Question: I have a set of Bootstrap (v3.3.4) buttons that appears for Adminsitrators within a NavBar. They appear and toggle great for all accept the smallest view. In the smallest view, they no longer drop-down.
'''
<div class="collapse navbar-collapse" id="bs-example-navbar-collapse-1">
<ul class="nav navbar-nav navbar-right">
<li class="hidden">
<a class="page-scroll" href="#page-top"></a>
</li>
<li>
<a class="page-scroll" href="@Url.MyMvcRoute">Home</a>
</li>
@if (User.Identity.IsAuthenticated)
{
<li class="dropdown">
<a href="#" class="dropdown-toggle" data-toggle="dropdown" role="button" aria-expanded="false">Admin<span class="caret"></span></a>
<ul class="dropdown-menu" role="menu">
<li><a href="@Url.MyMvcRoute">Orders</a></li>
<li class="divider"></li>
<li><a href="@Url.MyMvcRoute">Tour Categories</a></li>
<li><a href="@Url.MyMvcRoute">Tours</a></li>
</ul>
</li>
}
</ul>
</div>
'''

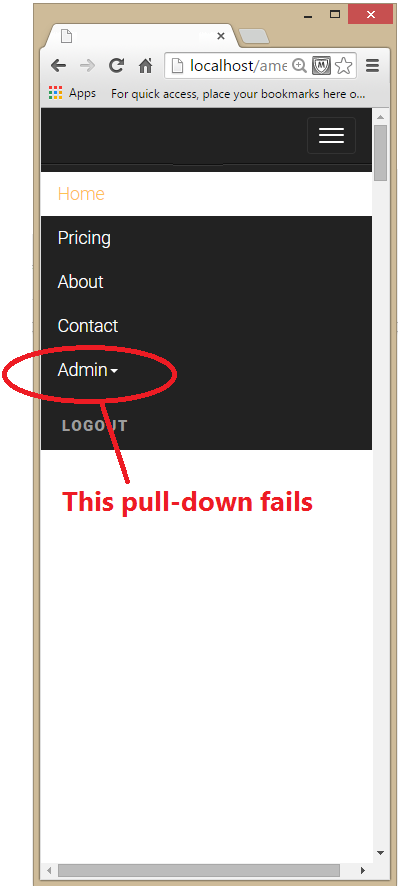
Answer: , Hi there. Have a look at this code, I used your nav dropdown code and as you can see this works fine in this set up.
'''
<!DOCTYPE html>
<html lang="en">
<head>
<meta charset="utf-8">
<meta http-equiv="X-UA-Compatible" content="IE=edge">
<meta name="viewport" content="width=device-width, initial-scale=1">
<meta name="description" content="">
<meta name="author" content="">
<link rel="icon" href="../../favicon.ico">
<title>Bootstrap Navbar Pull-Down Button fails in smallest view</title>
<!-- Bootstrap core CSS -->
<link rel="stylesheet" href="https://maxcdn.bootstrapcdn.com/bootstrap/3.3.5/css/bootstrap.min.css">
<link rel="stylesheet" href="https://maxcdn.bootstrapcdn.com/font-awesome/4.3.0/css/font-awesome.min.css">
<style>
body {
padding-top: 50px;
}
.spacer {
margin-top: 2%;
margin-bottom: 2%;
}
.block {
height: 400px;
background-color: darkorange;
}
</style>
</head>
<body>
<nav class="navbar navbar-inverse navbar-fixed-top ">
<div class="container">
<div class="navbar-header">
<button type="button" class="navbar-toggle collapsed" data-toggle="collapse" data-target="#navbar" aria-expanded="false" aria-controls="navbar">
<span class="sr-only">Toggle navigation</span>
<span class="icon-bar"></span>
<span class="icon-bar"></span>
<span class="icon-bar"></span>
</button>
<a class="navbar-brand " href="#">Project name</a>
</div>
<div id="navbar" class="collapse navbar-collapse">
<ul class="nav navbar-nav navbar-right">
<li class="active"><a href="#">Home</a></li>
<li><a href="#about">About</a></li>
<li><a href="#contact">Contact</a></li>
<!-- @if (User.Identity.IsAuthenticated)
{ -->
<li class="dropdown">
<a href="#" class="dropdown-toggle" data-toggle="dropdown" role="button" aria-expanded="false">Admin<span class="caret"></span></a>
<ul class="dropdown-menu" role="menu">
<li><a href="@Url.MyMvcRoute">Orders</a></li>
<li class="divider"></li>
<li><a href="@Url.MyMvcRoute">Tour Categories</a></li>
<li><a href="@Url.MyMvcRoute">Tours</a></li>
</ul>
</li>
<!-- } -->
</ul>
</div><!--/.nav-collapse -->
</div>
</nav>
<div class="container col-lg-12 spacer"></div>
<div class="container col-lg-12">
<div class="col-xs-10 col-xs-offset-1 block">
</div>
</div><!-- /.container -->
<!-- Bootstrap core JavaScript -->
<!-- Placed at the end of the document so the pages load faster -->
<script src="https://ajax.googleapis.com/ajax/libs/jquery/1.11.2/jquery.min.js"></script>
<script src="https://maxcdn.bootstrapcdn.com/bootstrap/3.3.5/js/bootstrap.min.js"></script>
</body>
</html>
'''